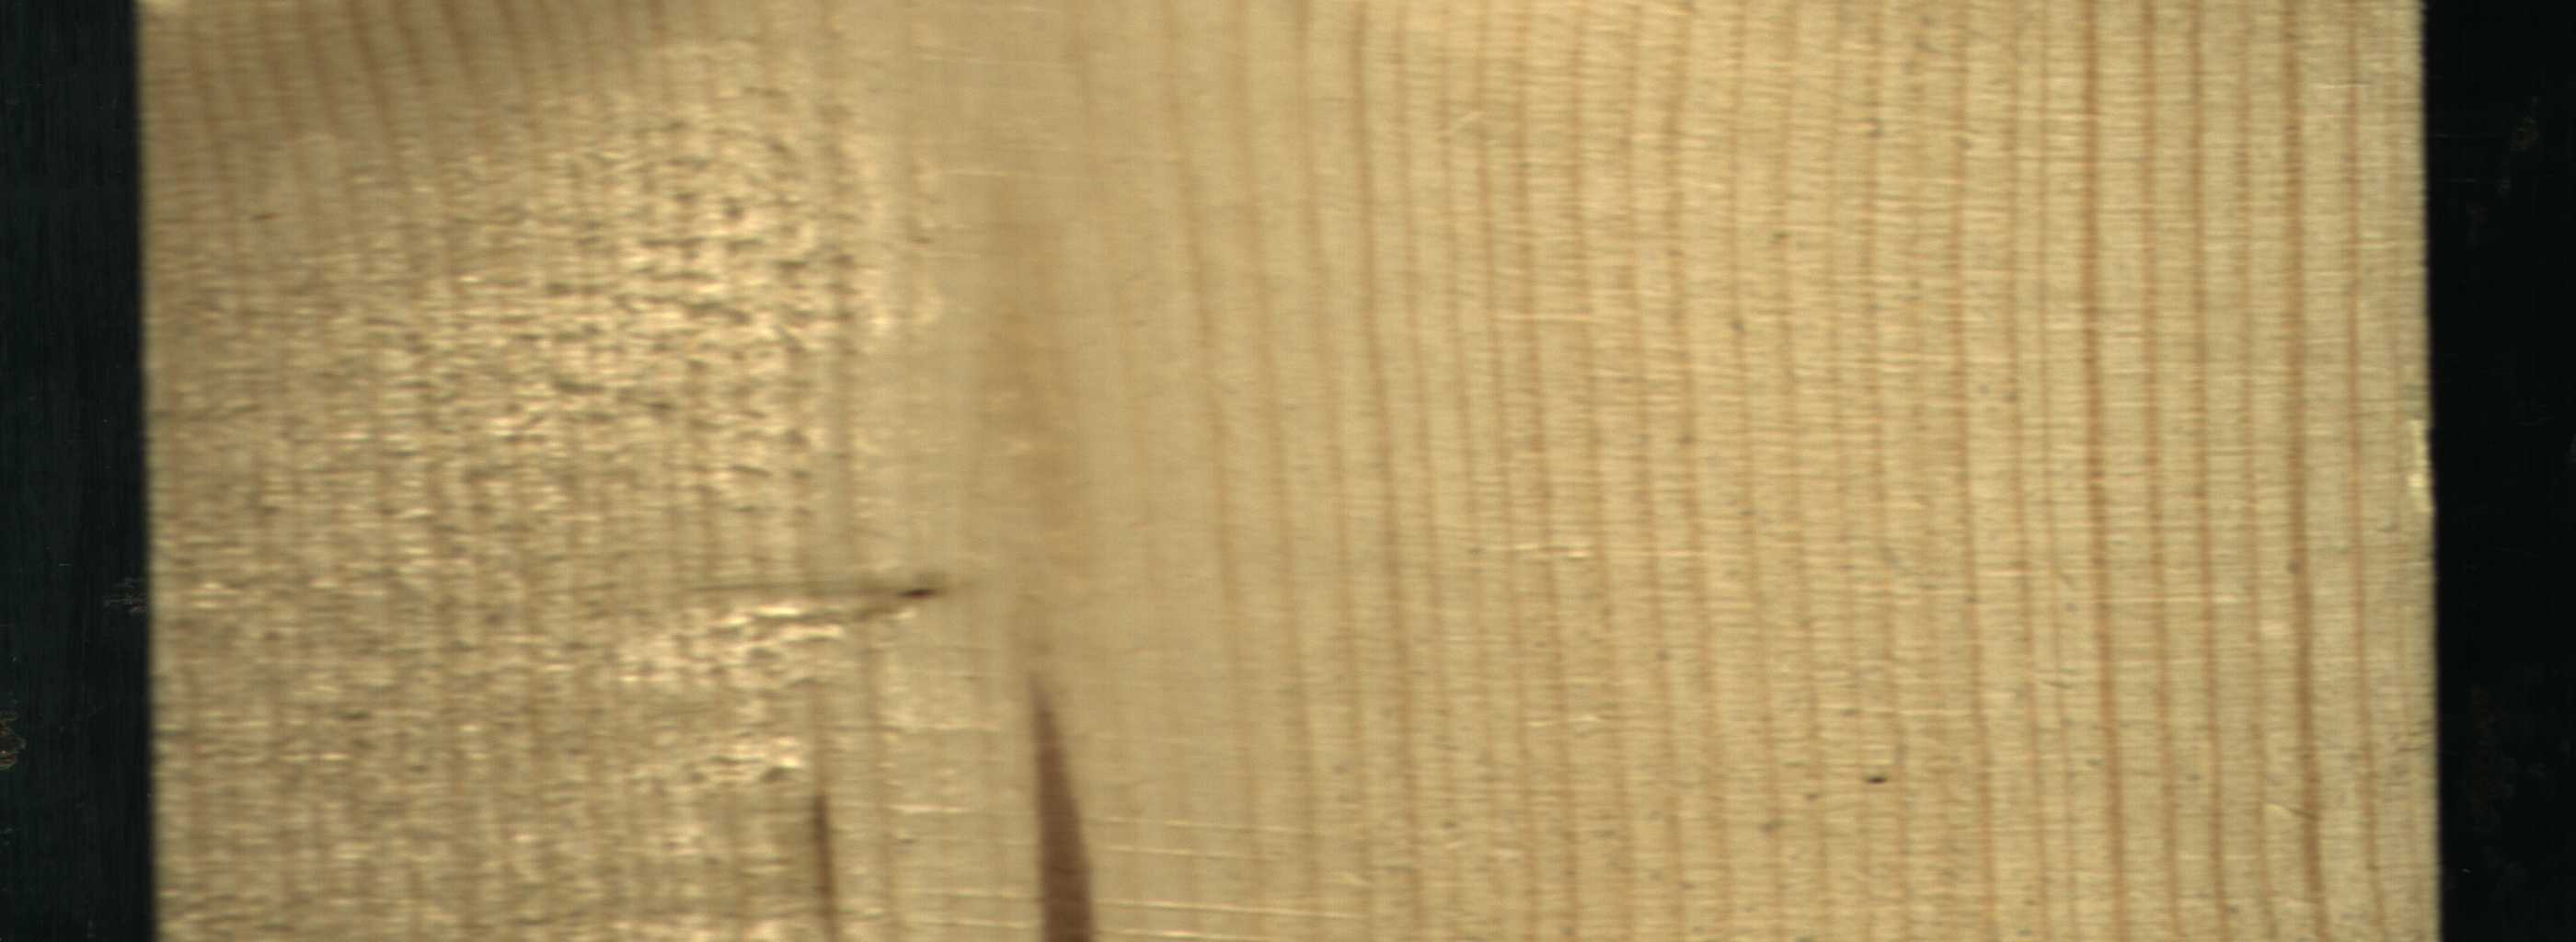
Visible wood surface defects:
Marrow
resin